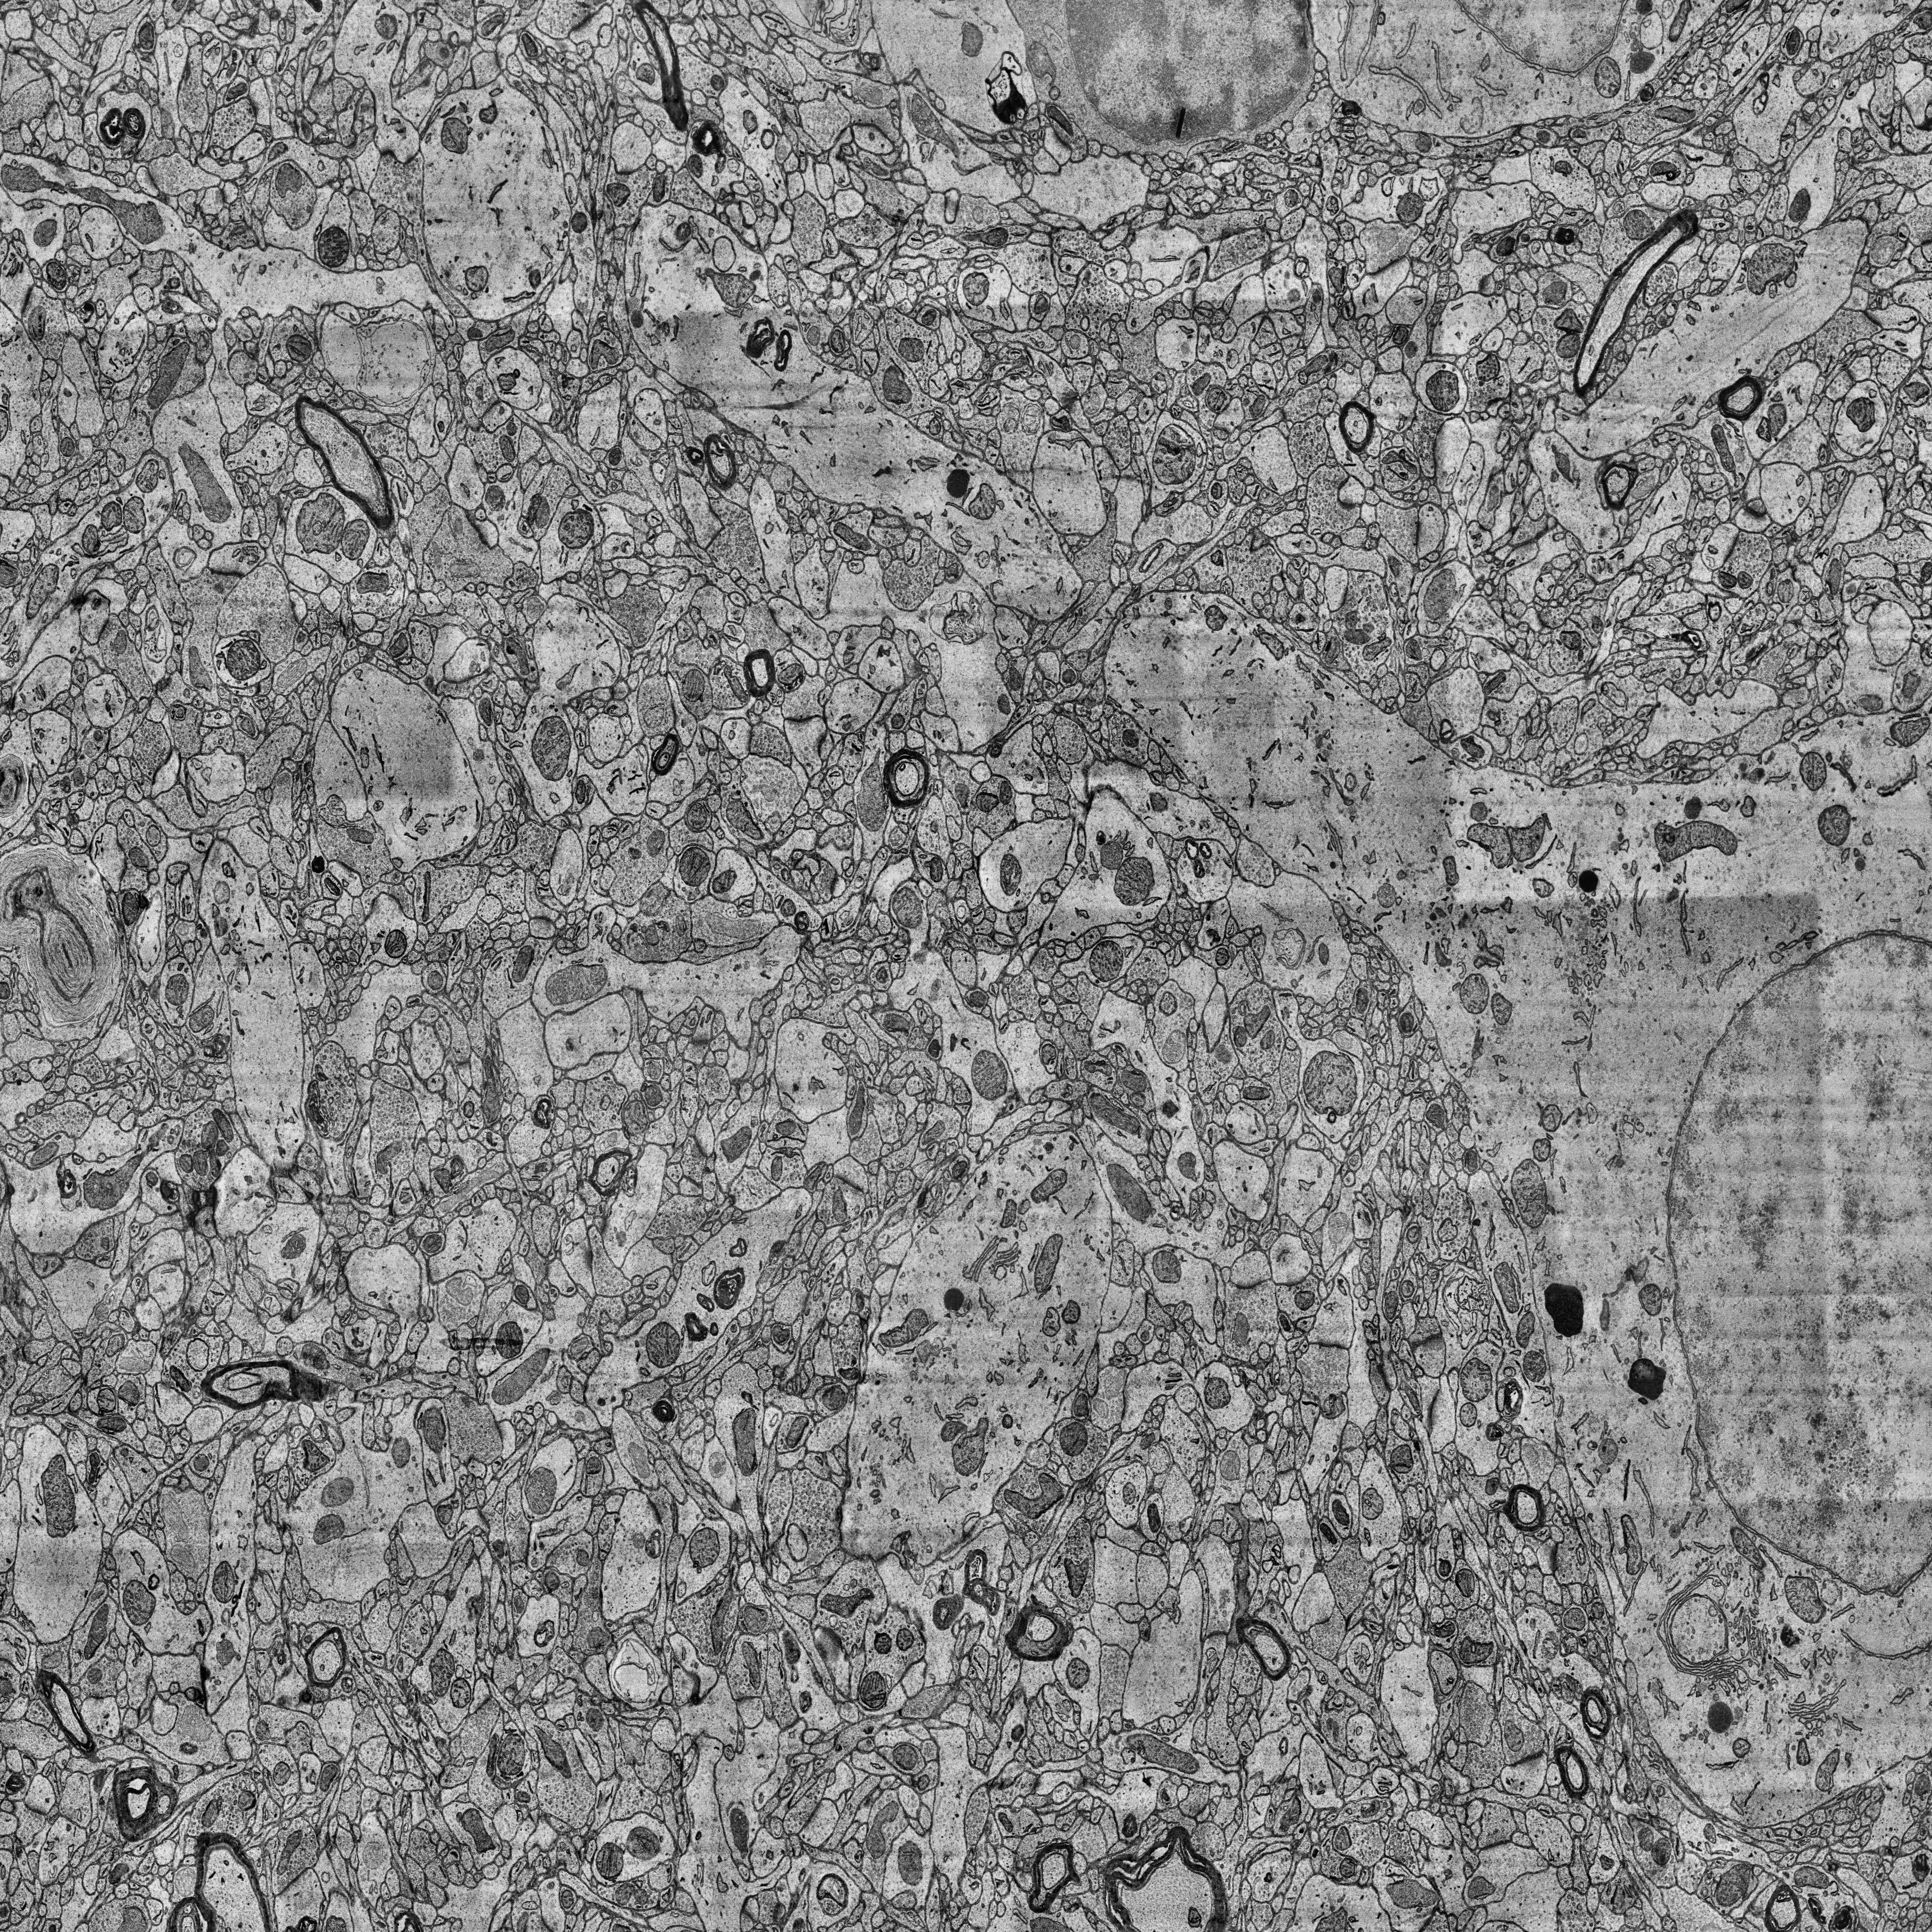
Electron microscopy slice of human cortex tissue
Slice depth (z): 261
Mitochondria instances in slice: 450